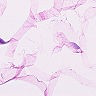
Metastatic tissue present: no